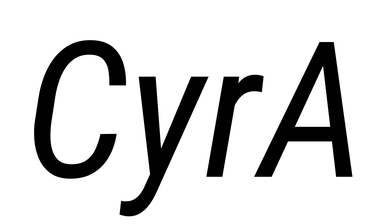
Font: Roboto-Italic_Condensed_Italic